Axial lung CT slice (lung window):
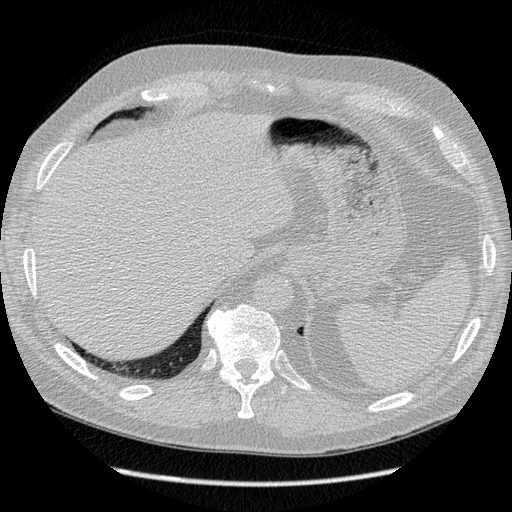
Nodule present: no